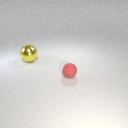
small red rubber sphere to the right of large yellow metal sphere